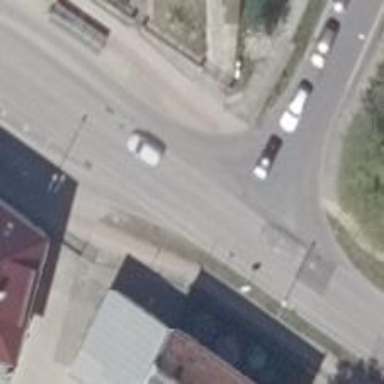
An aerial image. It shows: Secondary road with paved surface. The road has both sidewalks and cycle track.